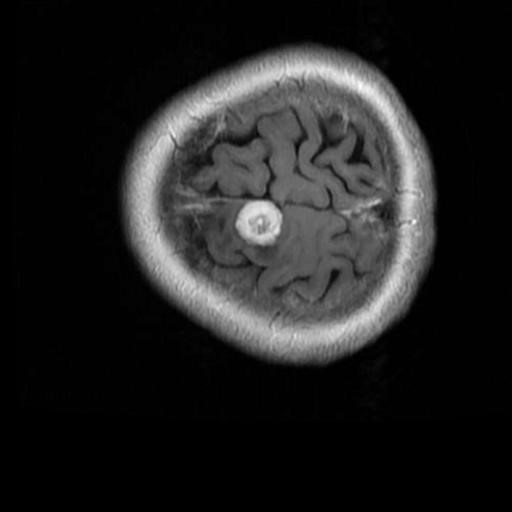
Label: brain_menin